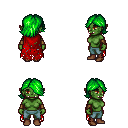
a pixel art fantasy rpg character, female body template, orc, green skin, red tattered cape, teal pants, green swoop hairstyle, leather bracers, brown shoes, four views (front, back, left, right), 2x2 character sprite sheet, small pixel art, hard edges, no anti-aliasing